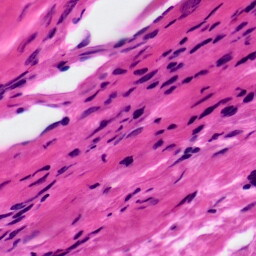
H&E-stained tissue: Ovarian